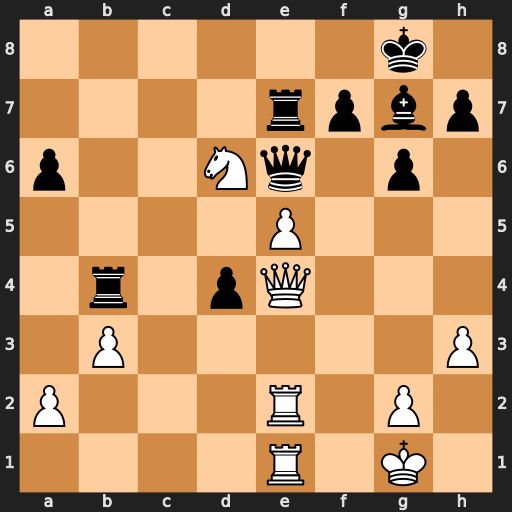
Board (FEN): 6k1/4rpbp/p2Nq1p1/4P3/1r1pQ3/1P5P/P3R1P1/4R1K1
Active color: w
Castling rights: -
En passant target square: -
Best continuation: Qa8+ Bf8 Rc2 Ra7 Qxa7